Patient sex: M
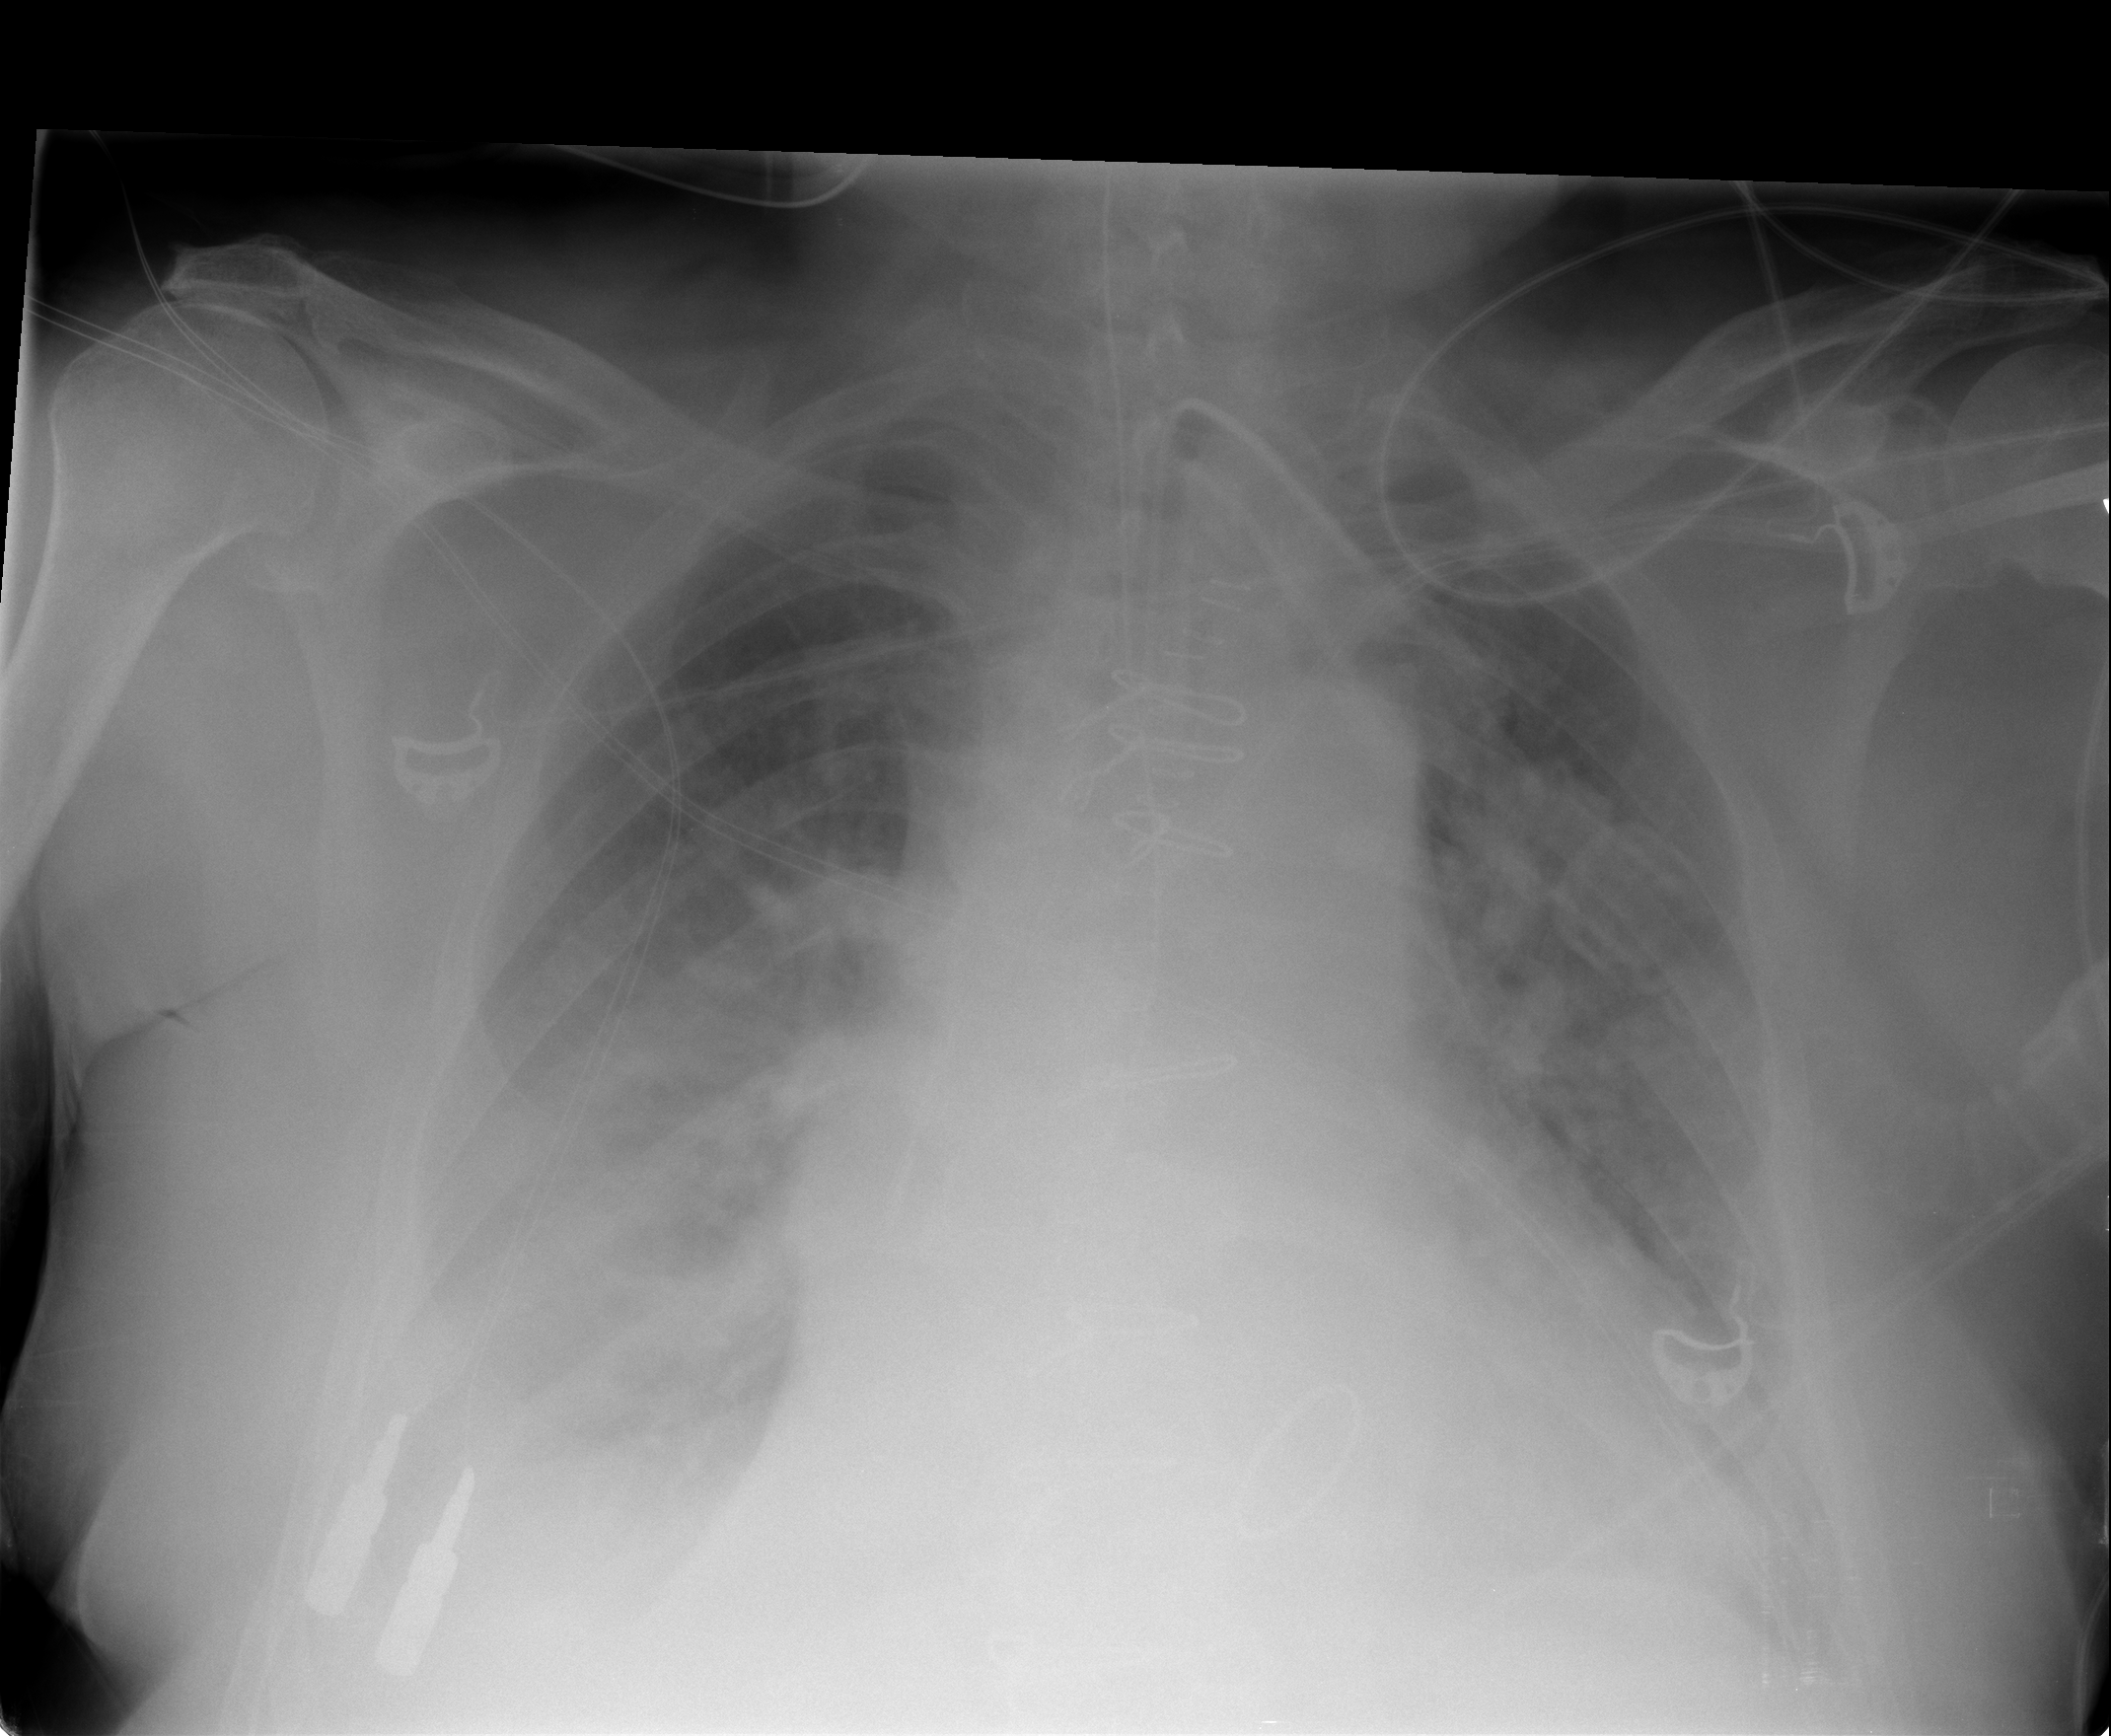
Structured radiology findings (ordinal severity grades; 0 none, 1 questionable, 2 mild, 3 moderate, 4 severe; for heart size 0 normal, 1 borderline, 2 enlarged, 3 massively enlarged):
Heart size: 2
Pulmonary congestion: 3
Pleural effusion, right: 3
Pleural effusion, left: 2
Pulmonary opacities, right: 2
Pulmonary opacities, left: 2
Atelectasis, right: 2
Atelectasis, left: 2